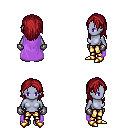
a pixel art fantasy rpg character, female body template, dark elf, purple skin, lavender cape, gold greaves, brunette long hairstyle, metal gloves, gold boots, four views (front, back, left, right), 2x2 character sprite sheet, small pixel art, hard edges, no anti-aliasing